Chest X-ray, PA view. Patient: 66 years old, sex F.
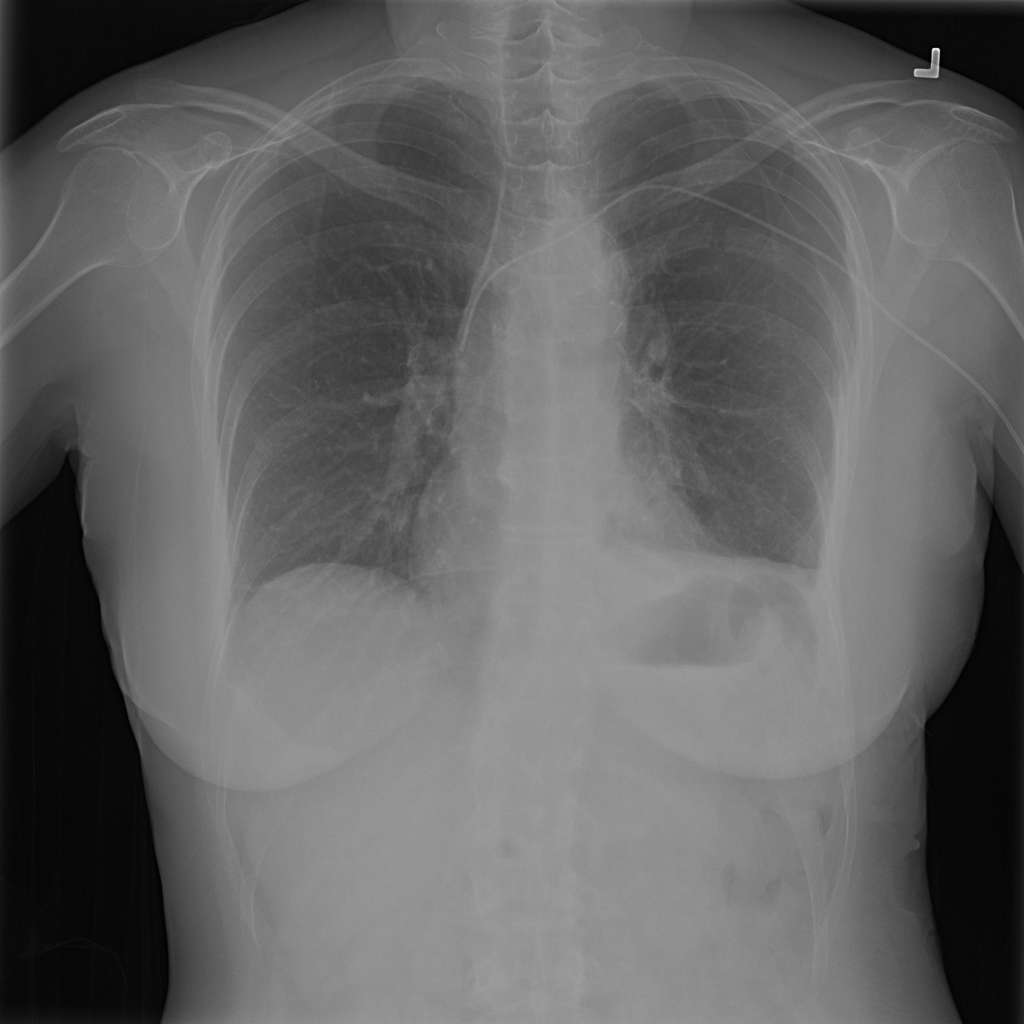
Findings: Pneumothorax